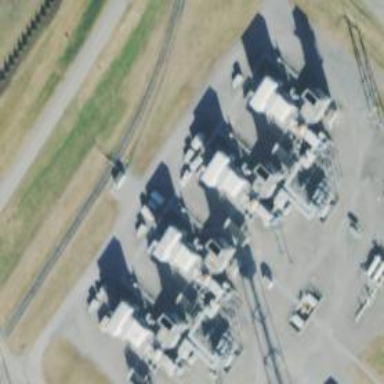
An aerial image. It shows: Gas turbine generator.